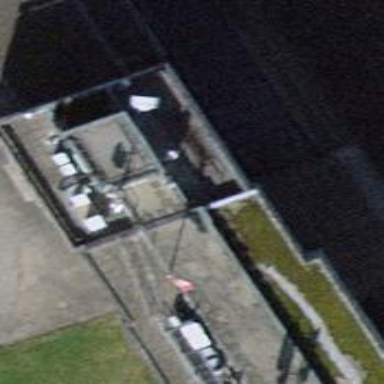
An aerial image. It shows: Industrial building.